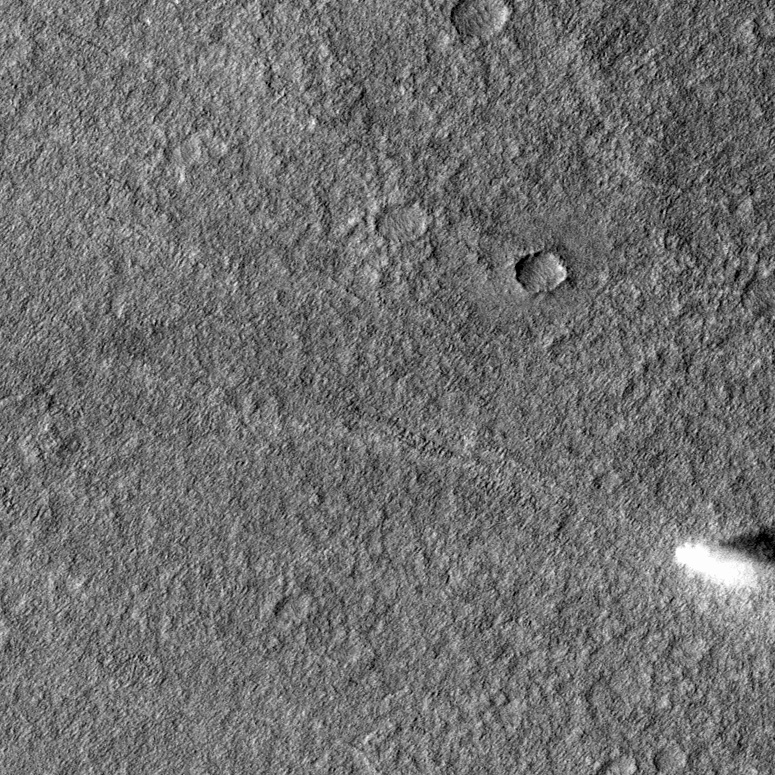
Label: dustdevil